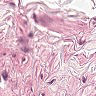
Metastatic tissue present: no